Question: I truly do not understand this. I am trying to install the Github plugin for Eclipse from the marketplace. I've tried a variety of things but I always end up with unsatisfied dependencies of some sort.
'''
Cannot complete the install because one or more required items could not be found.
Software being installed: Eclipse EGit Mylyn GitHub Feature 2.2.0.201212191850-r (org.eclipse.mylyn.github.feature.feature.group 2.2.0.201212191850-r)
Missing requirement: Mylyn GitHub Connector UI 2.2.0.201212191850-r (org.eclipse.mylyn.github.ui 2.2.0.201212191850-r) requires 'package org.eclipse.egit.core[2.2.0,2.3.0)' but it could not be found
Cannot satisfy dependency:
From: Eclipse EGit Mylyn GitHub Feature 2.2.0.201212191850-r (org.eclipse.mylyn.github.feature.feature.group 2.2.0.201212191850-r)
To: org.eclipse.mylyn.github.ui [2.2.0.201212191850-r]
'''

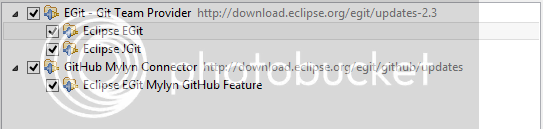
Answer: The Github integration 2.2 requires Egit 2.2, which in turn requires Eclipse 3.7.2 or higher: <URL>
Chances are, your Eclipse installation is an older version than 3.7.2.